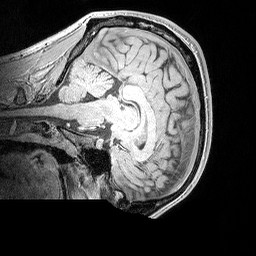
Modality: MP2RAGE
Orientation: sagittal
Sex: male
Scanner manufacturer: siemens
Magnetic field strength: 3 T
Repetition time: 5 s
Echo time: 0.00292 s